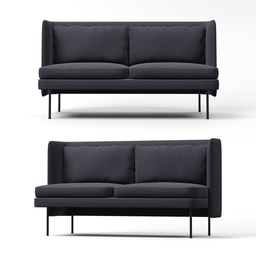
Label: furniture